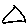
Label: triangle